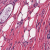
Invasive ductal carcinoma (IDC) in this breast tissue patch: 0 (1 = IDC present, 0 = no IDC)